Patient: sex M, age 69
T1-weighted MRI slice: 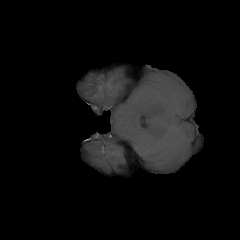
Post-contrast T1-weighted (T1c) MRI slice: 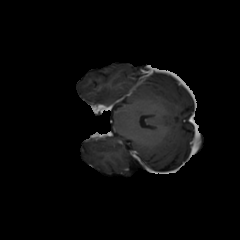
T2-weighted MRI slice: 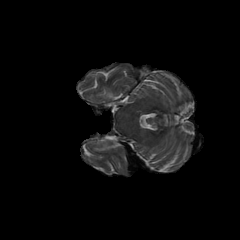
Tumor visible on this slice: no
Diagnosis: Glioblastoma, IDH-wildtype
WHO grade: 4